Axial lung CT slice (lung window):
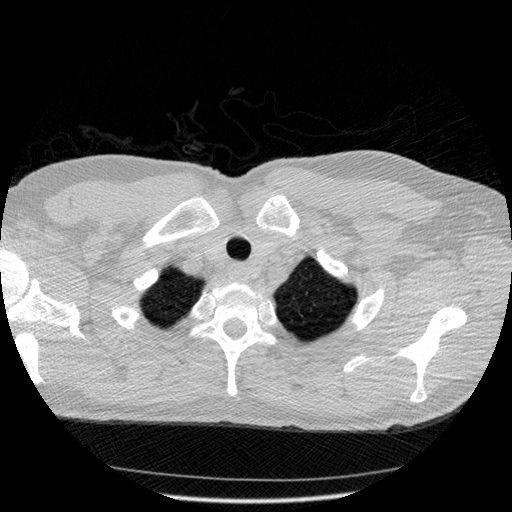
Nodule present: no